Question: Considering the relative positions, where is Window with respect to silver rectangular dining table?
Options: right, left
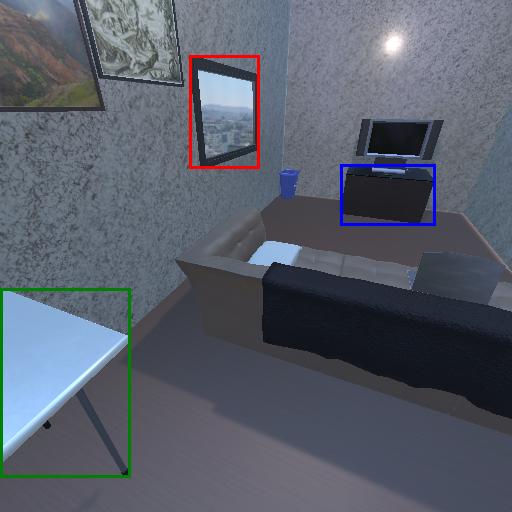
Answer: right